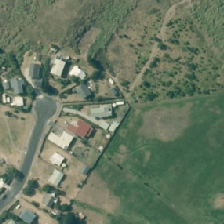
Land cover: herbaceous_freshwater_vege